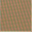
Piece: xx